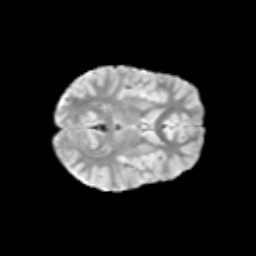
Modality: T2w
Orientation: axial
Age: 9
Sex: female
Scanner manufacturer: siemens
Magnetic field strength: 3 T
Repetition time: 3.8 s
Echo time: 0.07 s